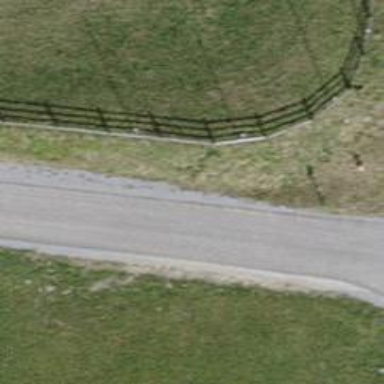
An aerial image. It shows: Fence.